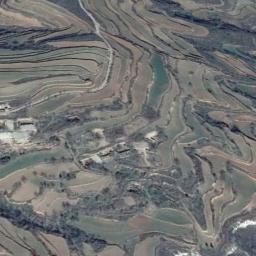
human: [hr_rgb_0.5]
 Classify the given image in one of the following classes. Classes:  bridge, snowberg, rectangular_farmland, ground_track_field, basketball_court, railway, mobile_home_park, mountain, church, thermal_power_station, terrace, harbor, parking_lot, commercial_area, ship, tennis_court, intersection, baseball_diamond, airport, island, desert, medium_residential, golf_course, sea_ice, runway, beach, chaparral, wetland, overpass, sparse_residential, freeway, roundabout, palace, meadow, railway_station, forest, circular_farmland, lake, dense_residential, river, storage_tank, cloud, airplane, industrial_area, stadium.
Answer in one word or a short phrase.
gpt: terrace